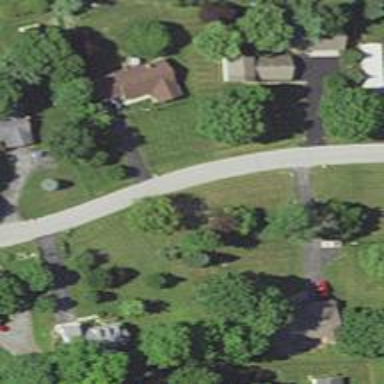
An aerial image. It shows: Residential road.